Question: I tried to connect my database using the default Sql Server driver and it doesn't work, but from my computer with the same configuration I can connect to the Management Studio.
> The error is time out, it can't find the database, but the
configuration is correct!

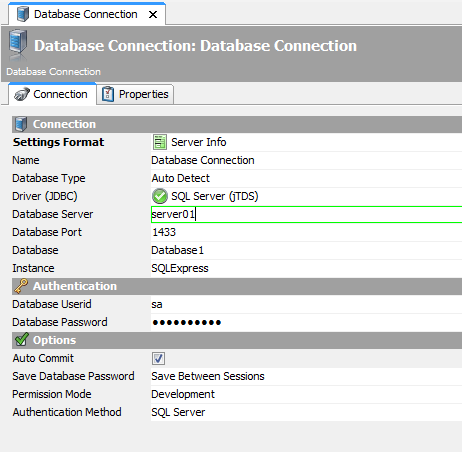
Answer: If you give some more information than that would be helpful, Do you have installed correct (JDBC) driver btw? Also, see this link if it is helpful to you <URL>